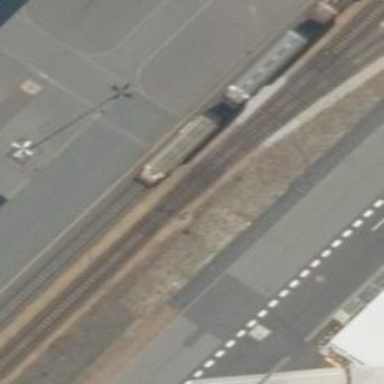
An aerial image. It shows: Railway switch.